Question: jQuery delegate function is giving 'not a function' error for my plugin. So I tried running the example given on <URL>, even that is giving an error in Firefox 11. It works fine in safari and chrome.
Any thoughts/comments?

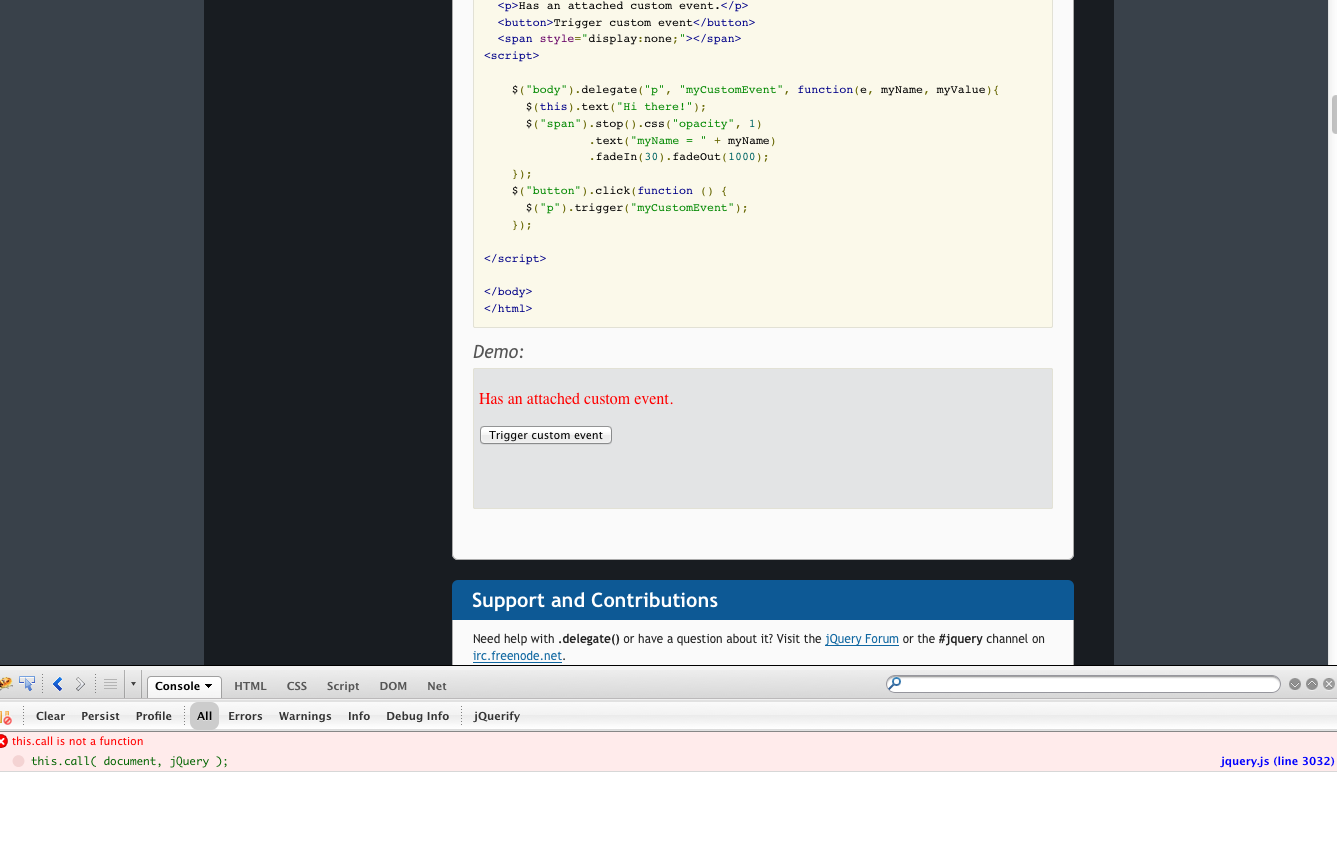
Answer: If you're using 1.7+, use .on() instead of .delegate()